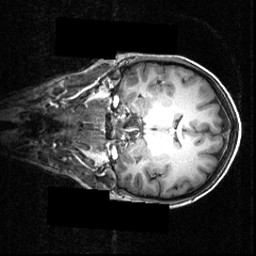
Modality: T1w
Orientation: coronal
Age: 20
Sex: female
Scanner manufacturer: siemens
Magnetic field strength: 3.951 T
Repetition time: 1.5 s
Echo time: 0.00335 s